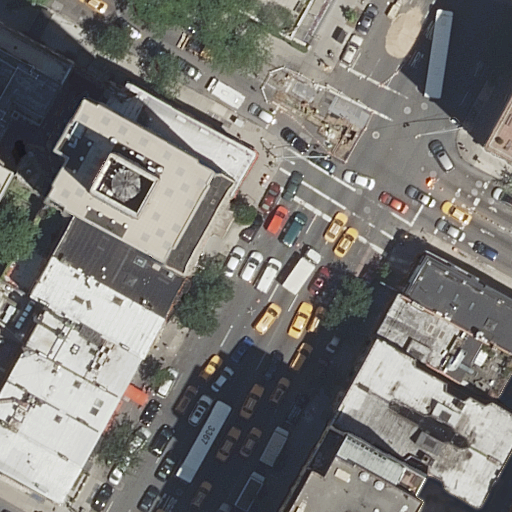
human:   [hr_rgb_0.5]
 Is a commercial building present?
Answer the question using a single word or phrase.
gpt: no

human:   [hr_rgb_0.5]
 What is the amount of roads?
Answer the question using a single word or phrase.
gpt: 4

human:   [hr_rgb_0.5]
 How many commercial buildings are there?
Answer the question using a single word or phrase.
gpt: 0

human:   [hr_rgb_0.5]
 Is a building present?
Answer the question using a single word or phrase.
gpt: yes

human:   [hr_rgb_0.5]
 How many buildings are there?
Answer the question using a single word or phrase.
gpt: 18

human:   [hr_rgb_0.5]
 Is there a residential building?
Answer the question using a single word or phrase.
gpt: yes

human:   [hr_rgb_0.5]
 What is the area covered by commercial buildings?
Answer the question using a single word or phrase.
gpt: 0m2

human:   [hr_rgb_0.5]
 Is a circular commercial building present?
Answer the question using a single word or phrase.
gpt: no

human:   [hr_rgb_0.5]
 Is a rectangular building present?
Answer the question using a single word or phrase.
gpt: yes

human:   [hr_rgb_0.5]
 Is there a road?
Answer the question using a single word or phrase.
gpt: yes

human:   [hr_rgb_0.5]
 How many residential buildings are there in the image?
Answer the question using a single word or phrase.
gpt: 18

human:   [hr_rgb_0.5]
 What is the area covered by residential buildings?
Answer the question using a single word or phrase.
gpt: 5531m2

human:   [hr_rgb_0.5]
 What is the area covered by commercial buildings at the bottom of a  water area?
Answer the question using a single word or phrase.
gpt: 0m2

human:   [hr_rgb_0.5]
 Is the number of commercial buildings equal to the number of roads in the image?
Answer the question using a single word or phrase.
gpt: no

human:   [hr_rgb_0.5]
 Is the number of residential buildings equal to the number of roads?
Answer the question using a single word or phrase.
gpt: no

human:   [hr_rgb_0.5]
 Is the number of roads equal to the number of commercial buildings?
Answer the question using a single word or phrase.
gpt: no

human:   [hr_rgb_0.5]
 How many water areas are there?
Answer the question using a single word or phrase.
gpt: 0

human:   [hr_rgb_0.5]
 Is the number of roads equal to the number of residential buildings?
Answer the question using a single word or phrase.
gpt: no

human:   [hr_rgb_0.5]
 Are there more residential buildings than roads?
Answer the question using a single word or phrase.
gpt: yes

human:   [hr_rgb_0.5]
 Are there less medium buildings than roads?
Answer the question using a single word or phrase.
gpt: no

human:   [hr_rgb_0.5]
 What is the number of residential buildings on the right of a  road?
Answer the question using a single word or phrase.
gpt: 7

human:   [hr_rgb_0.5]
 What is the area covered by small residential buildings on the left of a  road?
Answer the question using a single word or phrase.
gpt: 76m2

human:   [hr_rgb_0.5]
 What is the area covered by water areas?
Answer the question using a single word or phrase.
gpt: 0m2

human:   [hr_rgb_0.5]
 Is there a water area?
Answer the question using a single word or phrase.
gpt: no

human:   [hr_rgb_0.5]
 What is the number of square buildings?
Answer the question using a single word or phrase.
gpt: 0

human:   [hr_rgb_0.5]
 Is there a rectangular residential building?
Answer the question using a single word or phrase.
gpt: yes

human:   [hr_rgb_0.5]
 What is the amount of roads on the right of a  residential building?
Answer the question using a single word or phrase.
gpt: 4

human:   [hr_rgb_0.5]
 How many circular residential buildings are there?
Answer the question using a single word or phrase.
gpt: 0

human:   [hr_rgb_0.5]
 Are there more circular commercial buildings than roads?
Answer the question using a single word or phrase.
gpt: no

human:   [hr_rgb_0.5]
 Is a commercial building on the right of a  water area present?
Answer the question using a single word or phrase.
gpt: no

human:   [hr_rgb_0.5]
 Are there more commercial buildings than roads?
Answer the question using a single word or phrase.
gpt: no

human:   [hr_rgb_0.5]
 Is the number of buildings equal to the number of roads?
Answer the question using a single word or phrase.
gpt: no

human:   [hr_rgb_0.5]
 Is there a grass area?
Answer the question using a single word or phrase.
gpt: no

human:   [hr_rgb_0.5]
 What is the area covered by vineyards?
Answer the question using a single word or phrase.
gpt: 0m2

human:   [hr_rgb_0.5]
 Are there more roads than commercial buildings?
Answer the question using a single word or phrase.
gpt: yes

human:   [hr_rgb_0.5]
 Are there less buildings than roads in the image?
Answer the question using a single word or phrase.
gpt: no

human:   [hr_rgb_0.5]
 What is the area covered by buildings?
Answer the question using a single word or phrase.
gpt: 5531m2

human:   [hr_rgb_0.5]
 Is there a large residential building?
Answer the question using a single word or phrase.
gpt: yes

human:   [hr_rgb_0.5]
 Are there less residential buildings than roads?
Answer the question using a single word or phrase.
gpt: no

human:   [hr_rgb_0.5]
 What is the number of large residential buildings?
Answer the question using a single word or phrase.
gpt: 3

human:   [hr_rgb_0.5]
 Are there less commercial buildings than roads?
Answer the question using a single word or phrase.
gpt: yes

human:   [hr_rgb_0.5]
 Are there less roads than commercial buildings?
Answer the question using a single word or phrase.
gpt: no

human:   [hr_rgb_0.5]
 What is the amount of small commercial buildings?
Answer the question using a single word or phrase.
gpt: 0

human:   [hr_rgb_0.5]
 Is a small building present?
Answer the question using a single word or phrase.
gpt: yes

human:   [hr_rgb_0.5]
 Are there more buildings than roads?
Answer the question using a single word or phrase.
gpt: yes

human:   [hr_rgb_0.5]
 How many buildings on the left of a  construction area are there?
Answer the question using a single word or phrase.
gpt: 0

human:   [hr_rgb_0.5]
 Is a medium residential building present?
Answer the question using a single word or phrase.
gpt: yes

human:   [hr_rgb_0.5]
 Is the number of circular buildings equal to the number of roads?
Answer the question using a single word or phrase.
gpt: no

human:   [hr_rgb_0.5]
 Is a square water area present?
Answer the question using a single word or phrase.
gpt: no

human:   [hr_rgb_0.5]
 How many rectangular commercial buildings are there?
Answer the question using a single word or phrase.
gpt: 0

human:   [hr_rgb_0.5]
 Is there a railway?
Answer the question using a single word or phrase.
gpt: no

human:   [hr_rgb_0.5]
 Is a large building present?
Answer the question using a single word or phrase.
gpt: yes

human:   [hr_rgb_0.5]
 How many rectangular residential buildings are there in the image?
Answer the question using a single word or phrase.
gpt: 11

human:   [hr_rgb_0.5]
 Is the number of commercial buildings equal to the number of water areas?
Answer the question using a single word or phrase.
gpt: yes

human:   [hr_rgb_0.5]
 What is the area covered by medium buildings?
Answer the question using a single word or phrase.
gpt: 2774m2

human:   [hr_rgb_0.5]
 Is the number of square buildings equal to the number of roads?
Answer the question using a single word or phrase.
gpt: no

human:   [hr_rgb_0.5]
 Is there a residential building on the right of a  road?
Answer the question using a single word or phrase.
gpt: yes

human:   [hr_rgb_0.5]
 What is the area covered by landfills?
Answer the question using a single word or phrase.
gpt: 0m2

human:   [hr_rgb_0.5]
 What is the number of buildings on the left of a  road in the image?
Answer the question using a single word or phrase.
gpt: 11

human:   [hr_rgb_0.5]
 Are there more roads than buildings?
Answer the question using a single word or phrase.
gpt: no

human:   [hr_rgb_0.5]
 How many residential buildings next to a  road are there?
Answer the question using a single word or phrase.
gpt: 18

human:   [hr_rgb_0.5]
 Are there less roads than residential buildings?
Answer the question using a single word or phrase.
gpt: yes

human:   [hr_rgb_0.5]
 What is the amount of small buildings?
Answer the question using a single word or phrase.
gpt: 3

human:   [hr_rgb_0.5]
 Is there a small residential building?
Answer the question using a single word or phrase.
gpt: yes